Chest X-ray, PA view. Patient: 50 years old, sex F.
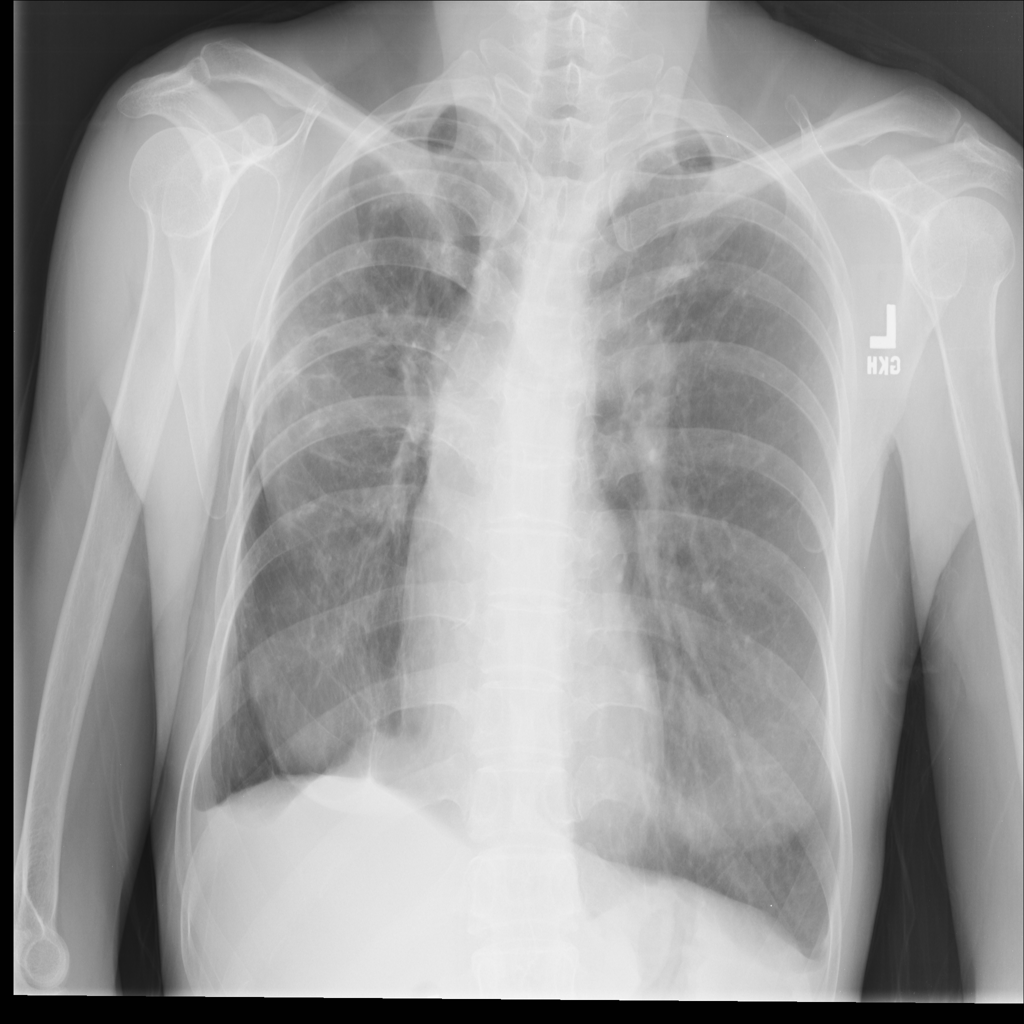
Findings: Effusion